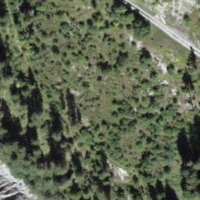
EUNIS habitat code: 45
Species observed at this site:
Petasites albus